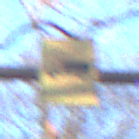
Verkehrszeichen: KFZZulaessigeGesamtmasse3Komma5TOhnePfeilsymbol
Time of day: SunriseSunset
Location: Outdoor (Nature)
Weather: Clear
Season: Autumn
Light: Natural